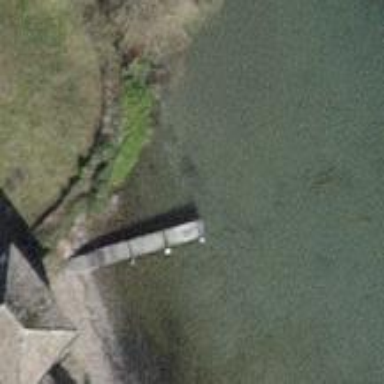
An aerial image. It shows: Man-made pier.